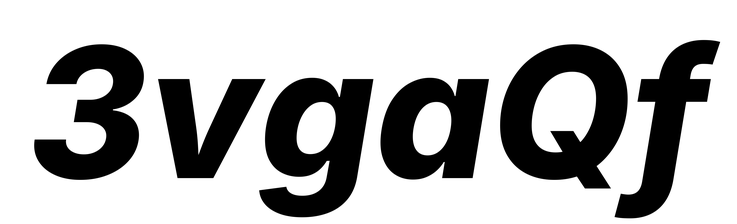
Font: Inter-Italic_ExtraBold_Italic